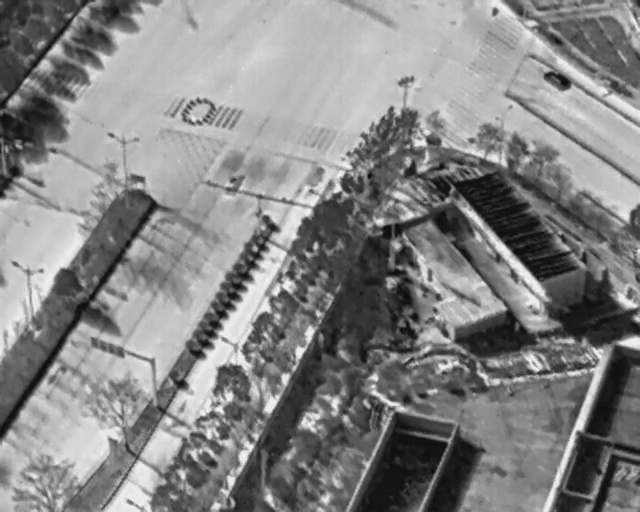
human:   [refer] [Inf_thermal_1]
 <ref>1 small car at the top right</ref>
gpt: <box>[[84, 14, 89, 17, 125]]</box>